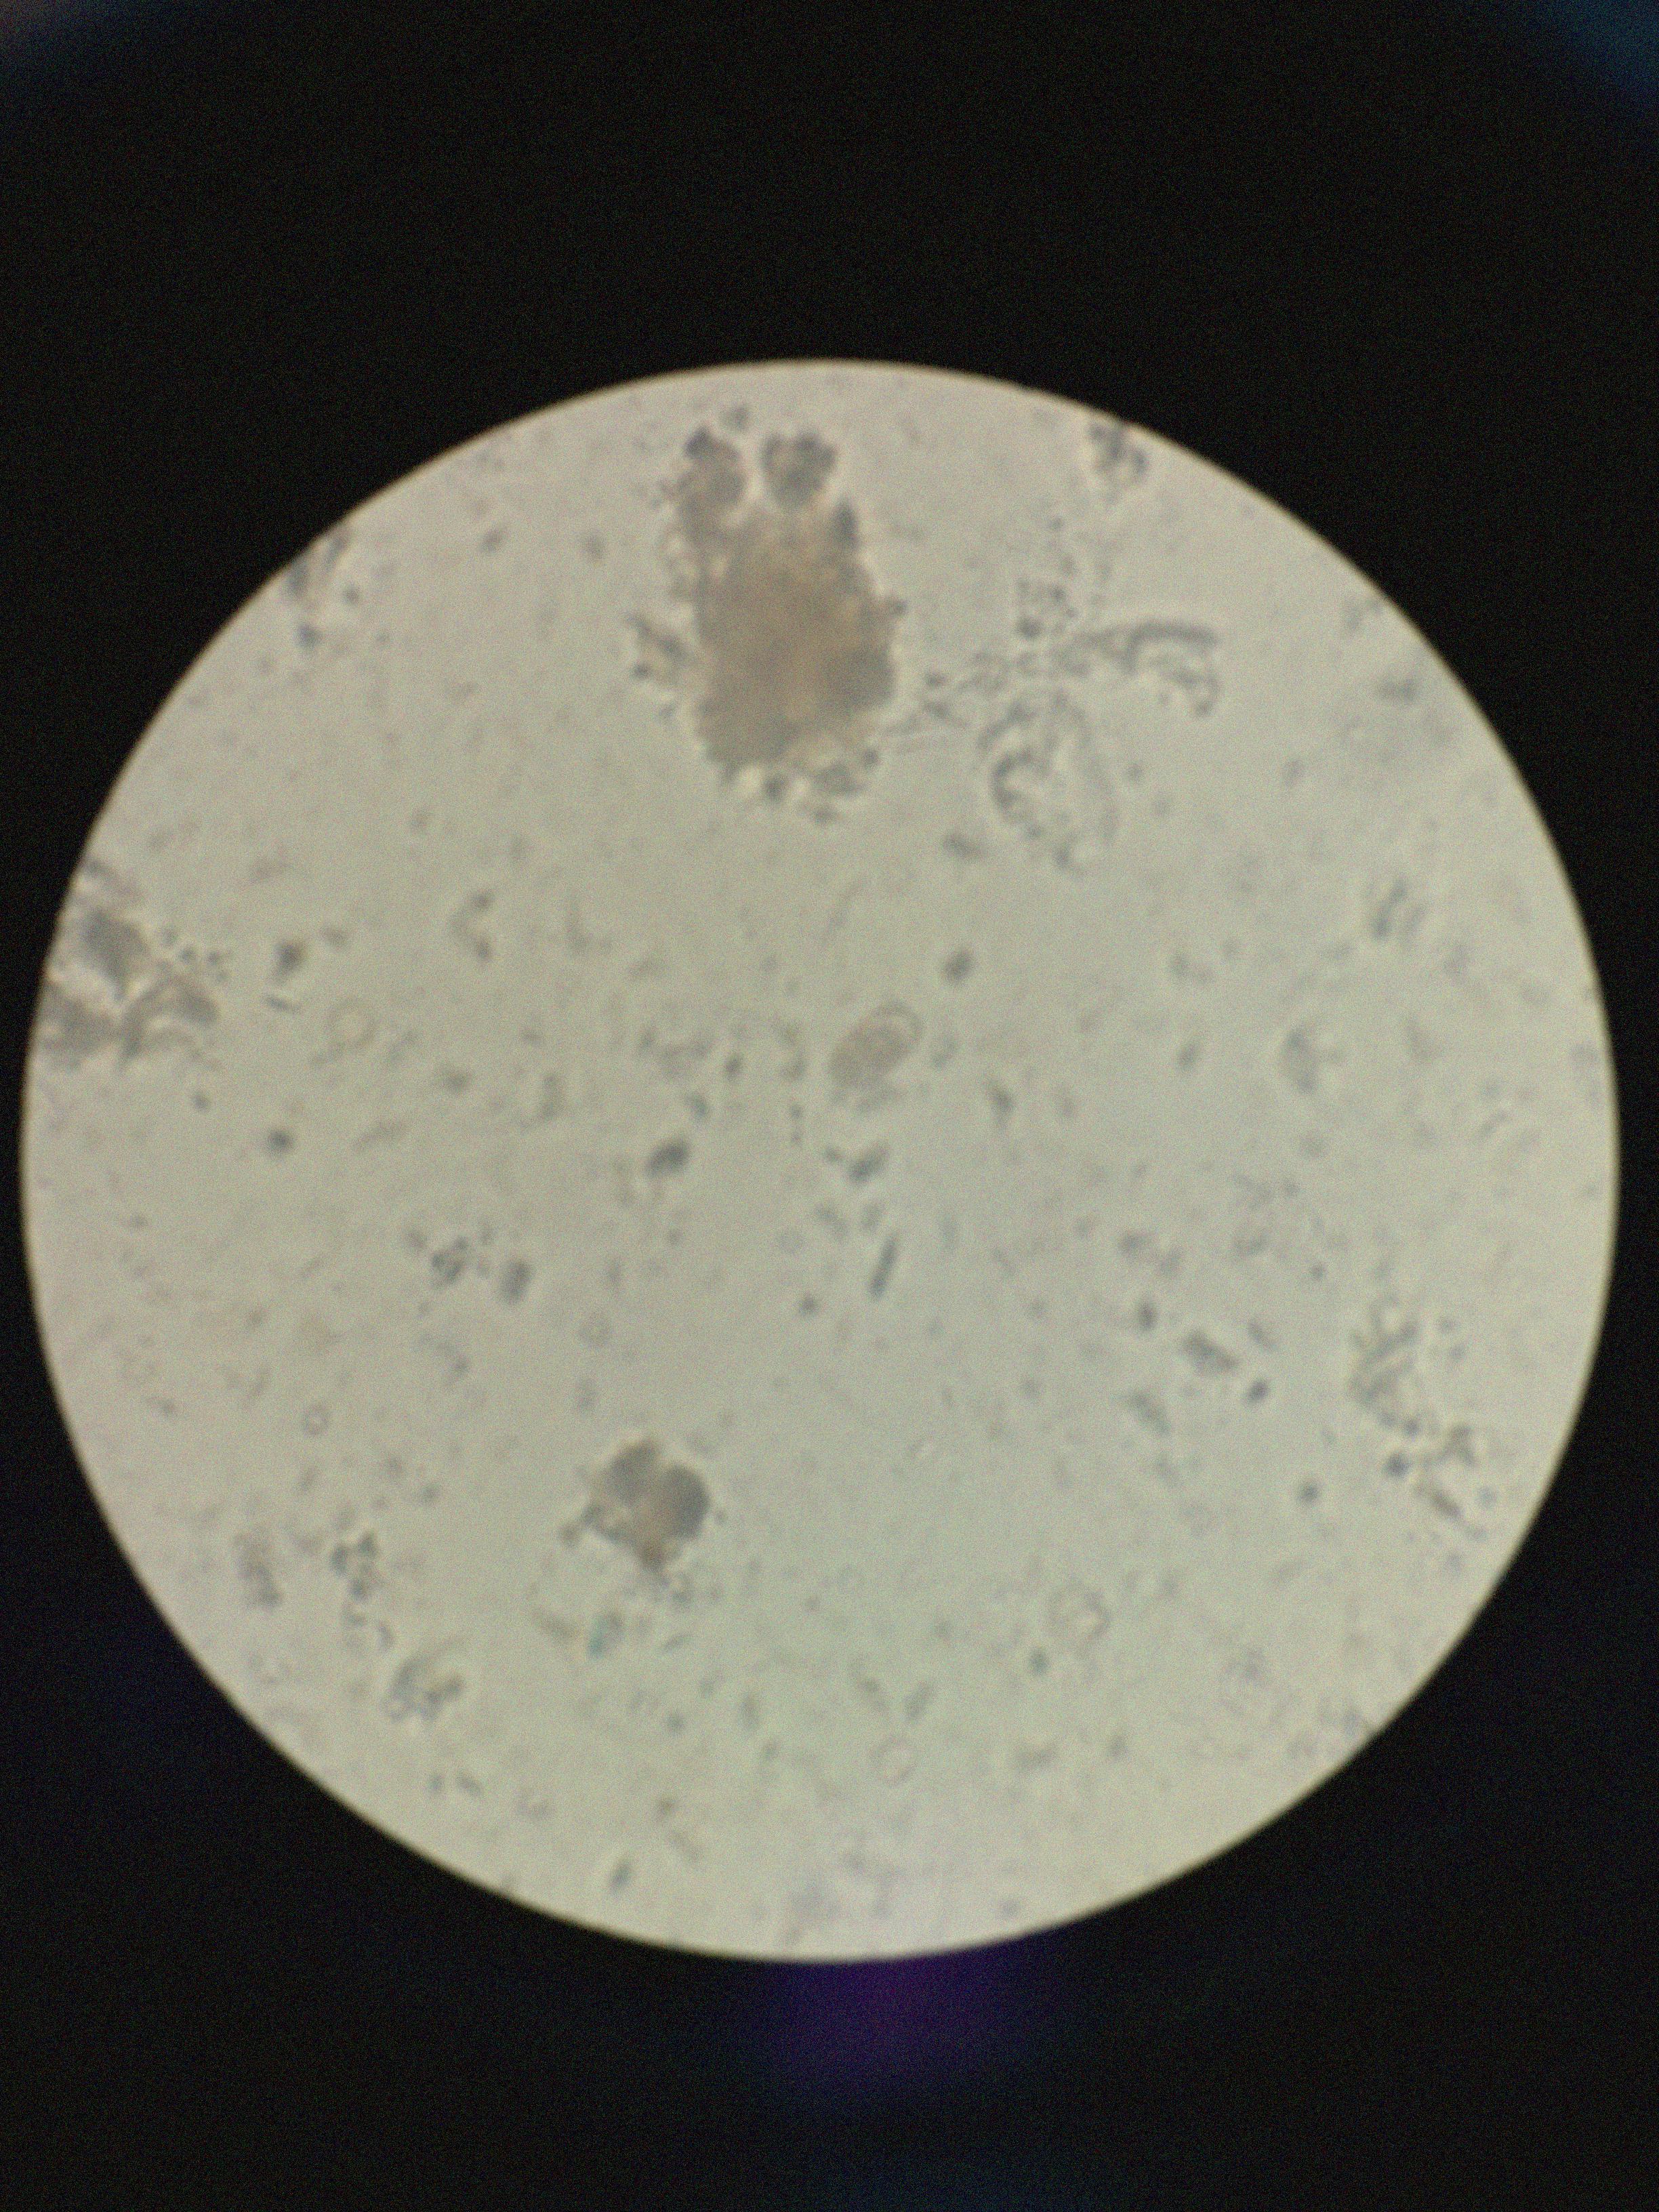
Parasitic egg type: Capillaria philippinensis